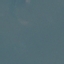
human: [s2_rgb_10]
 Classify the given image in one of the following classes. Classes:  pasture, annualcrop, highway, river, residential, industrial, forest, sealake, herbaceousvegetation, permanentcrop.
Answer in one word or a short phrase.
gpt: SeaLake